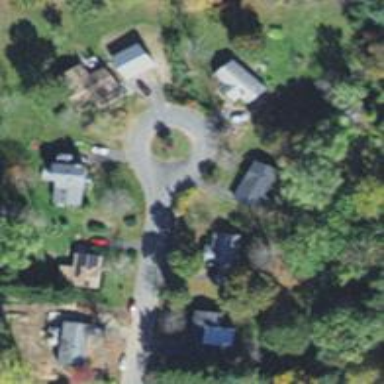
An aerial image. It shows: Neighborhood basketball court.